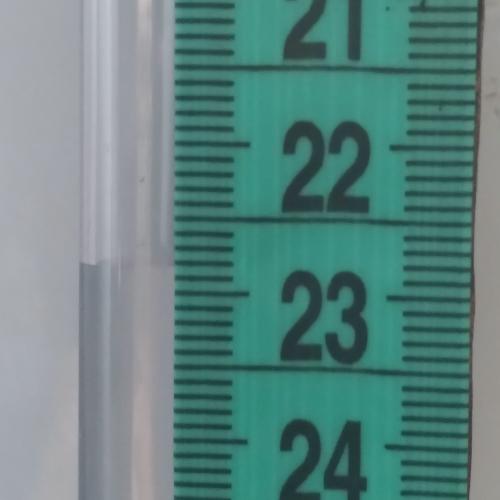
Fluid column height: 22.8 cm